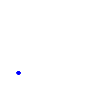
Particle: pion